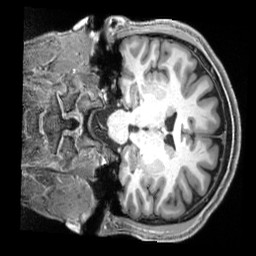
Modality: T1w
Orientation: coronal
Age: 22
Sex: male
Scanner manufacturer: siemens
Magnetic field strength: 3 T
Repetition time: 2.3 s
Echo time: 0.00229 s